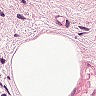
Metastatic tissue present: no